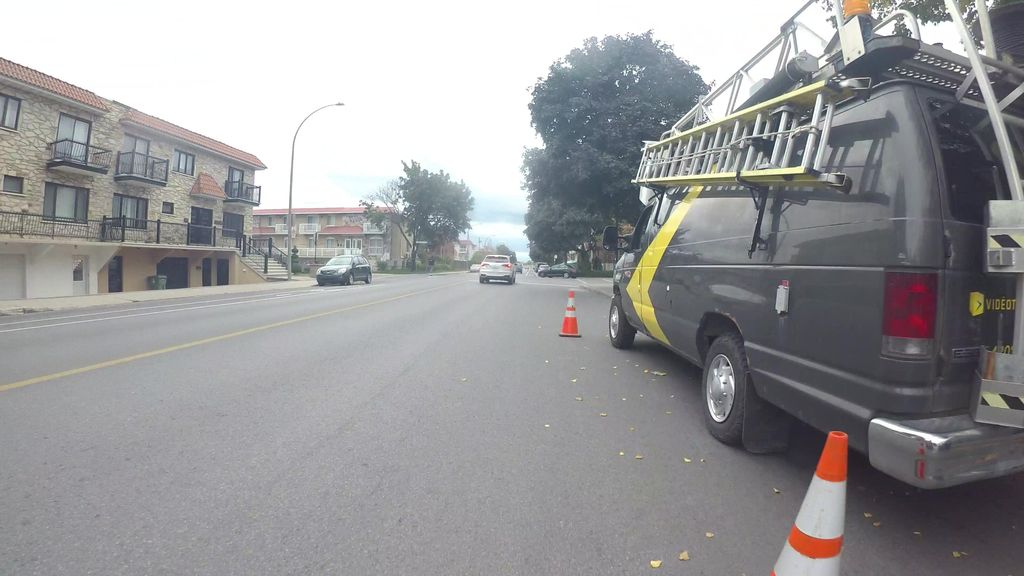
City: montreal